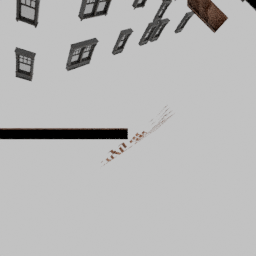
Label: architecture